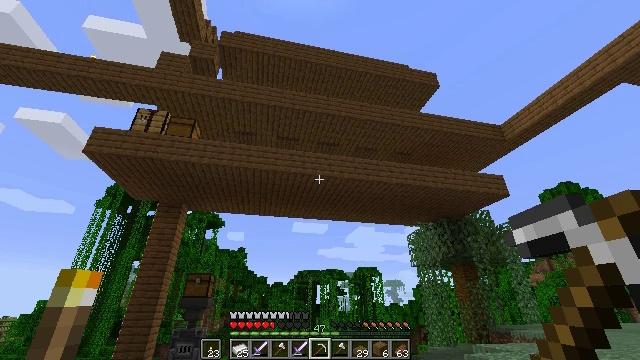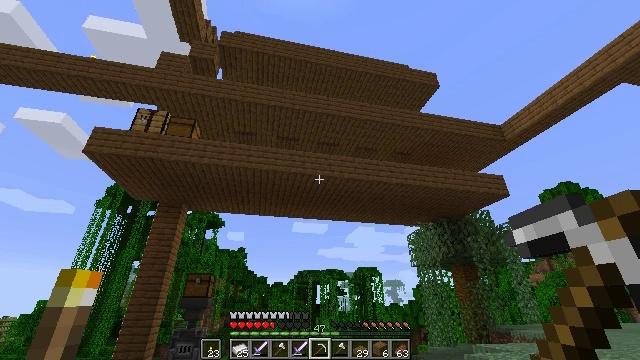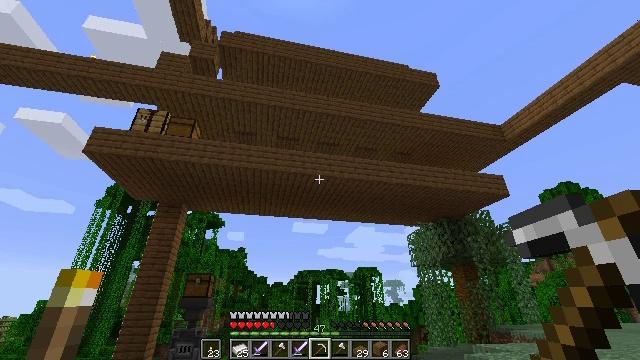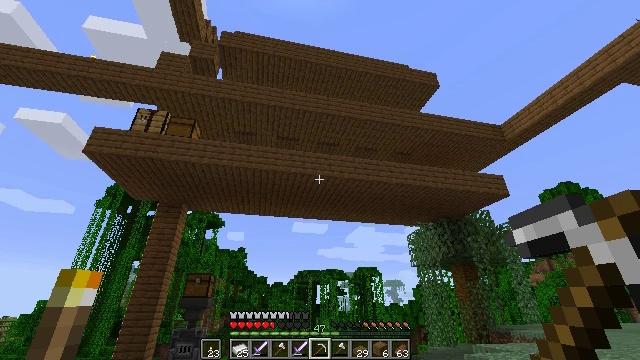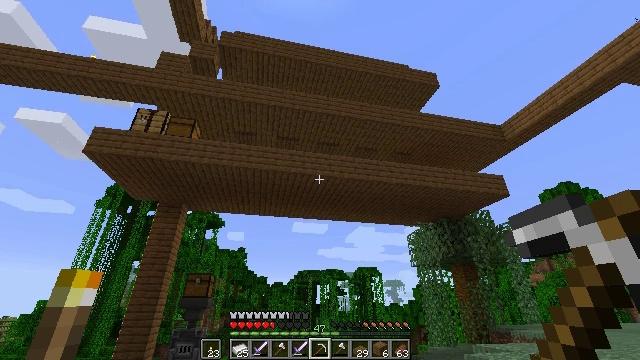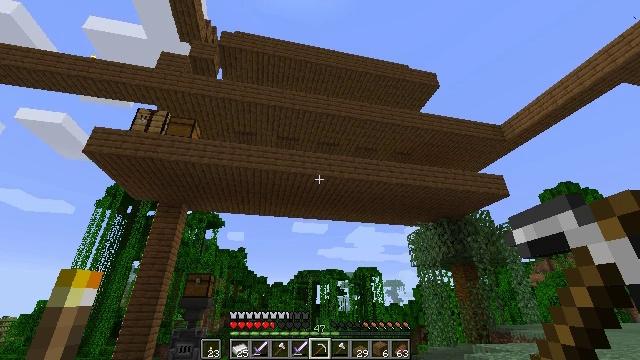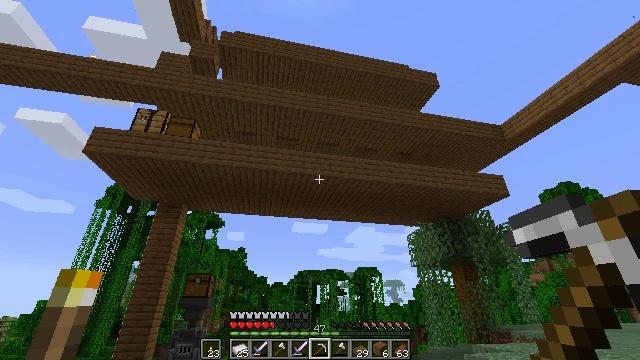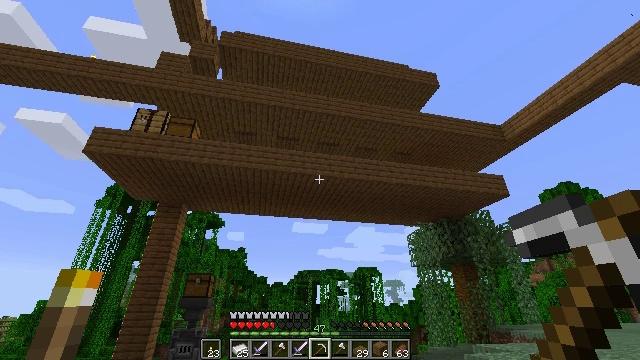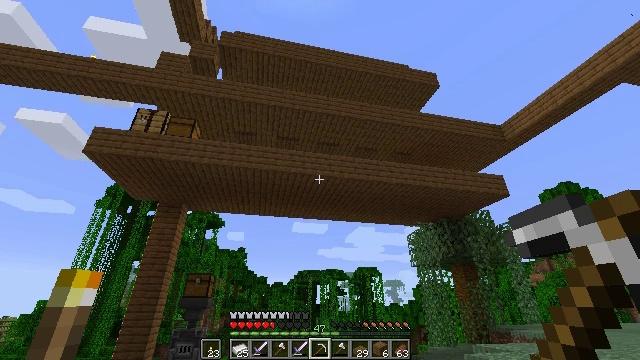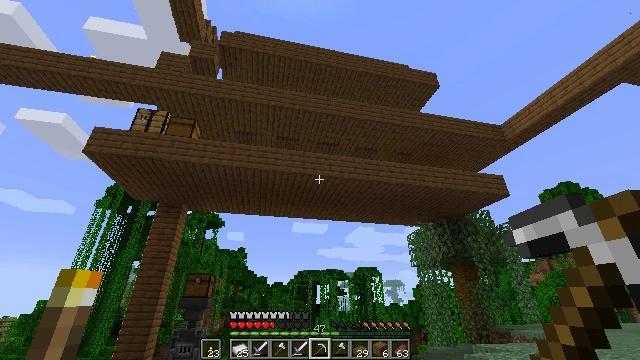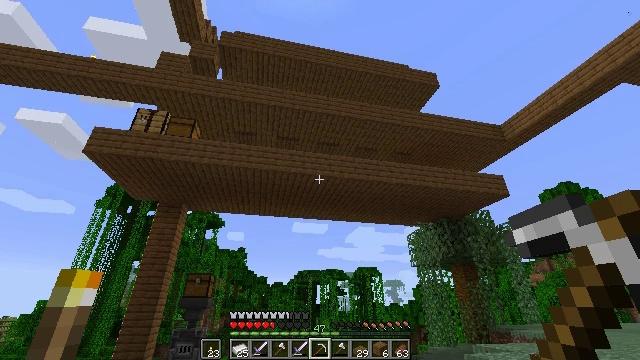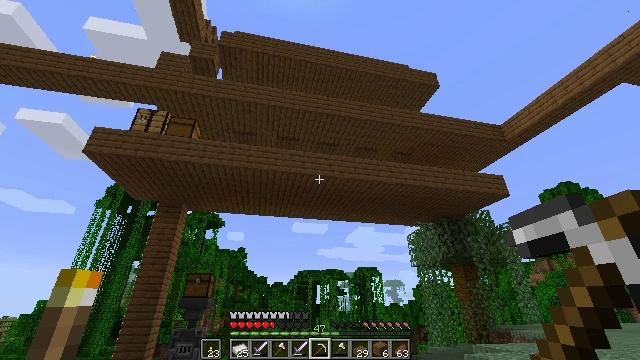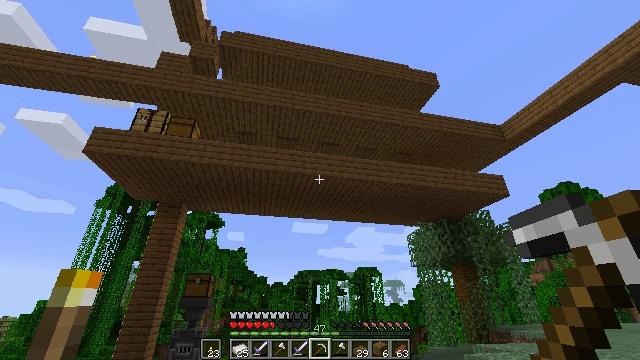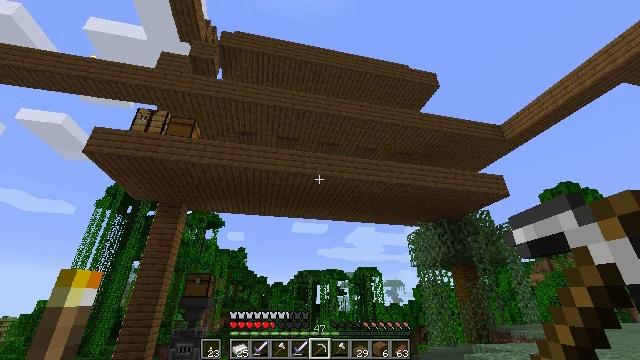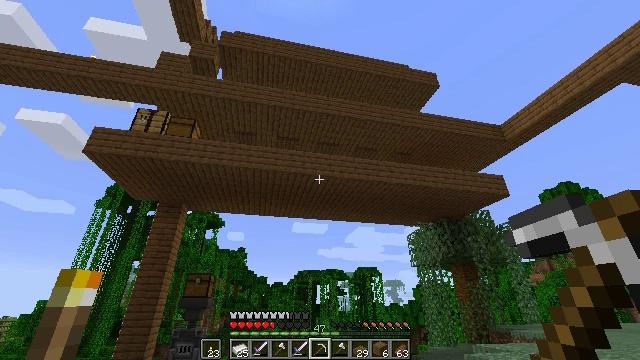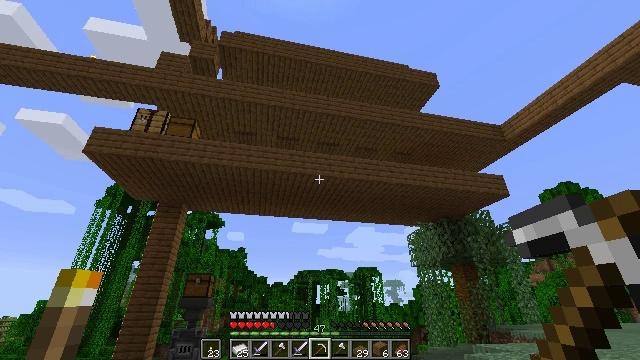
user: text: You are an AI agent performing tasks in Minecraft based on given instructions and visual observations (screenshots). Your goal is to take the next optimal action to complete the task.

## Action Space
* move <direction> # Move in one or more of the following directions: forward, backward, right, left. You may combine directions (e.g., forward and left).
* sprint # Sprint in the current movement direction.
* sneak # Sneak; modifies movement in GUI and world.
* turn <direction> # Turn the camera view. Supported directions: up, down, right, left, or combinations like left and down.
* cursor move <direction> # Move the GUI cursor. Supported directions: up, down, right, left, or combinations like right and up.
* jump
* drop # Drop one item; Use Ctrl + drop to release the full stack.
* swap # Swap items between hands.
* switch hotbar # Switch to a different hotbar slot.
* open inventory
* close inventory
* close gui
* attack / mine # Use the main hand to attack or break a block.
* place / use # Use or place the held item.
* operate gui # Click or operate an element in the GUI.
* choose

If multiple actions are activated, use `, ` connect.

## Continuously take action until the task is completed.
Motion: motion action
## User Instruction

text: Mine spruce planks to gather materials.
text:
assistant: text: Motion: no_op
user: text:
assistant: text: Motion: no_op
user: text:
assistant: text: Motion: no_op
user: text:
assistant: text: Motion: no_op
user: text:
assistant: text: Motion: no_op
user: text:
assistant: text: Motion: no_op
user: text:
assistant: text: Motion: no_op
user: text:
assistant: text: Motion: no_op
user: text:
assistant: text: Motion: no_op
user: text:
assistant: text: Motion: no_op
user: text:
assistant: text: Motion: no_op
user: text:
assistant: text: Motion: no_op
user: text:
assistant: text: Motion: no_op
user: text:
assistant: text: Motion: no_op
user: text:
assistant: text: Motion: no_op
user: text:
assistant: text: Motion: no_op
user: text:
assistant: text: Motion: no_op
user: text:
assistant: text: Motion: no_op
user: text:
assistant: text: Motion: no_op
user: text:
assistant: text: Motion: no_op
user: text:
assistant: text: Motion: no_op
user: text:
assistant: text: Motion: no_op
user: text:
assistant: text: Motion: no_op
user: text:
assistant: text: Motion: no_op
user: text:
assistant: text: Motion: no_op
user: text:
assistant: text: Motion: no_op
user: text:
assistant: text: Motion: no_op
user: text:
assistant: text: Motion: no_op
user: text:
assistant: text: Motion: no_op
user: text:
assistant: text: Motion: no_op